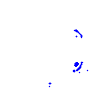
Particle: pion